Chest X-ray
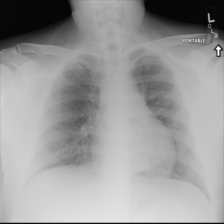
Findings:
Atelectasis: negative
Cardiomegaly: negative
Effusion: negative
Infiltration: negative
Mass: negative
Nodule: negative
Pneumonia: negative
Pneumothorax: negative
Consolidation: negative
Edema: negative
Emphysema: negative
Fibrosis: negative
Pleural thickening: negative
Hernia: negative